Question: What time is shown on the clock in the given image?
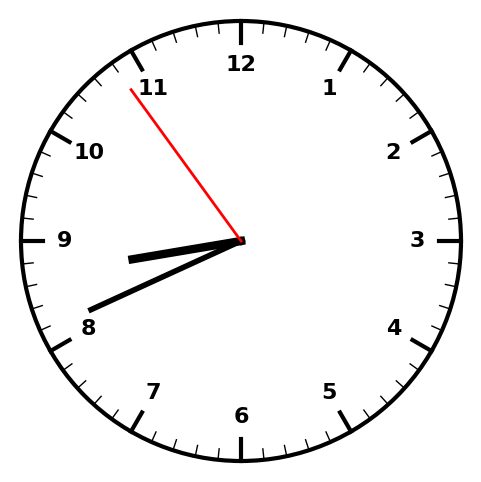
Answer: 08:40:54